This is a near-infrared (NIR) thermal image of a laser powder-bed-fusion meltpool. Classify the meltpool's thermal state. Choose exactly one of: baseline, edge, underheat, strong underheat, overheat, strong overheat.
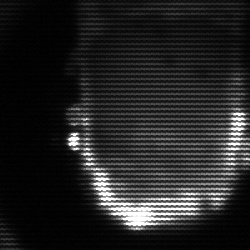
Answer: baseline